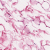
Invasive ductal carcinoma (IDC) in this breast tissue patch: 0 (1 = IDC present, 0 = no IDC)